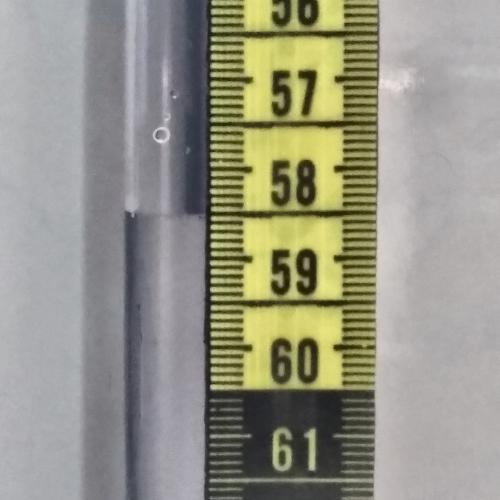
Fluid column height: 58.5 cm